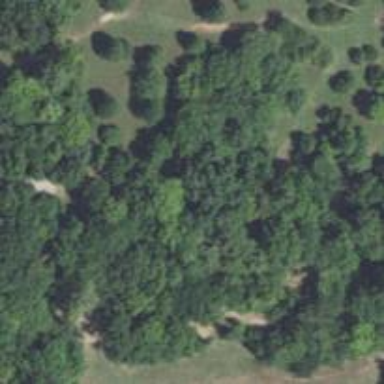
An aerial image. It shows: Disc golf hole.